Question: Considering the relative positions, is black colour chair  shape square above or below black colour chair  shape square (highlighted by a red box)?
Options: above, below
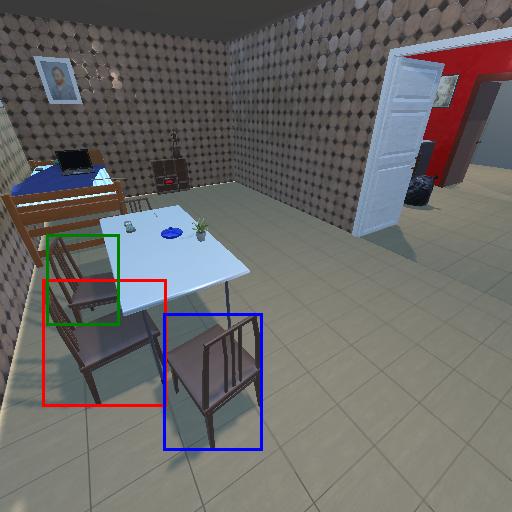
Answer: above